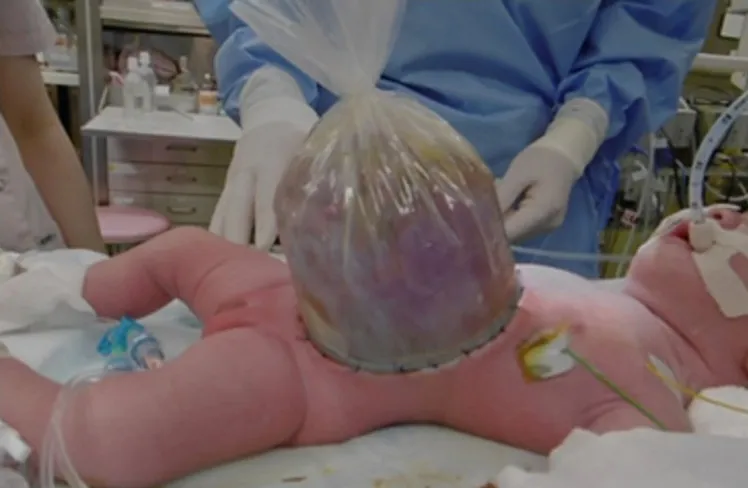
Findings fixing the small size wound retractor (SWR) to the abdominal wall. Since the hepatic veins firmly adhered to the cranial fascia of the abdominal wall defect and the SWR could not be inserted the fascial defect, the SWR was fixed to the abdominal wall.
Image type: medical_photograph (other_medical_photograph)